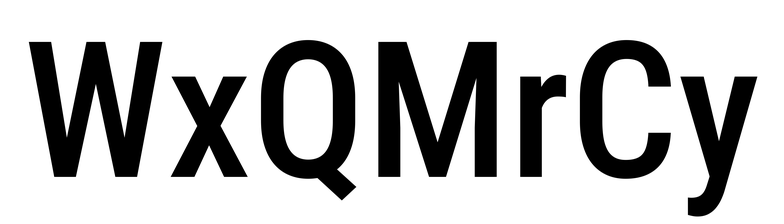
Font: Roboto_Condensed_Medium